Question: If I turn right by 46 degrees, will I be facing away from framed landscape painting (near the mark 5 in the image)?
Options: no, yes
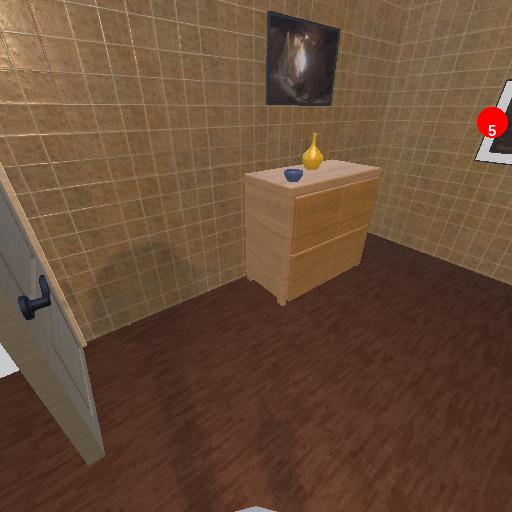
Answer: no